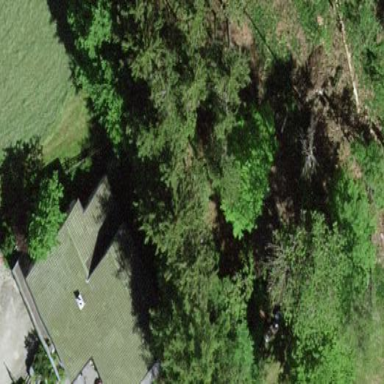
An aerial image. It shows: Detached building.